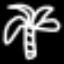
Label: palm tree